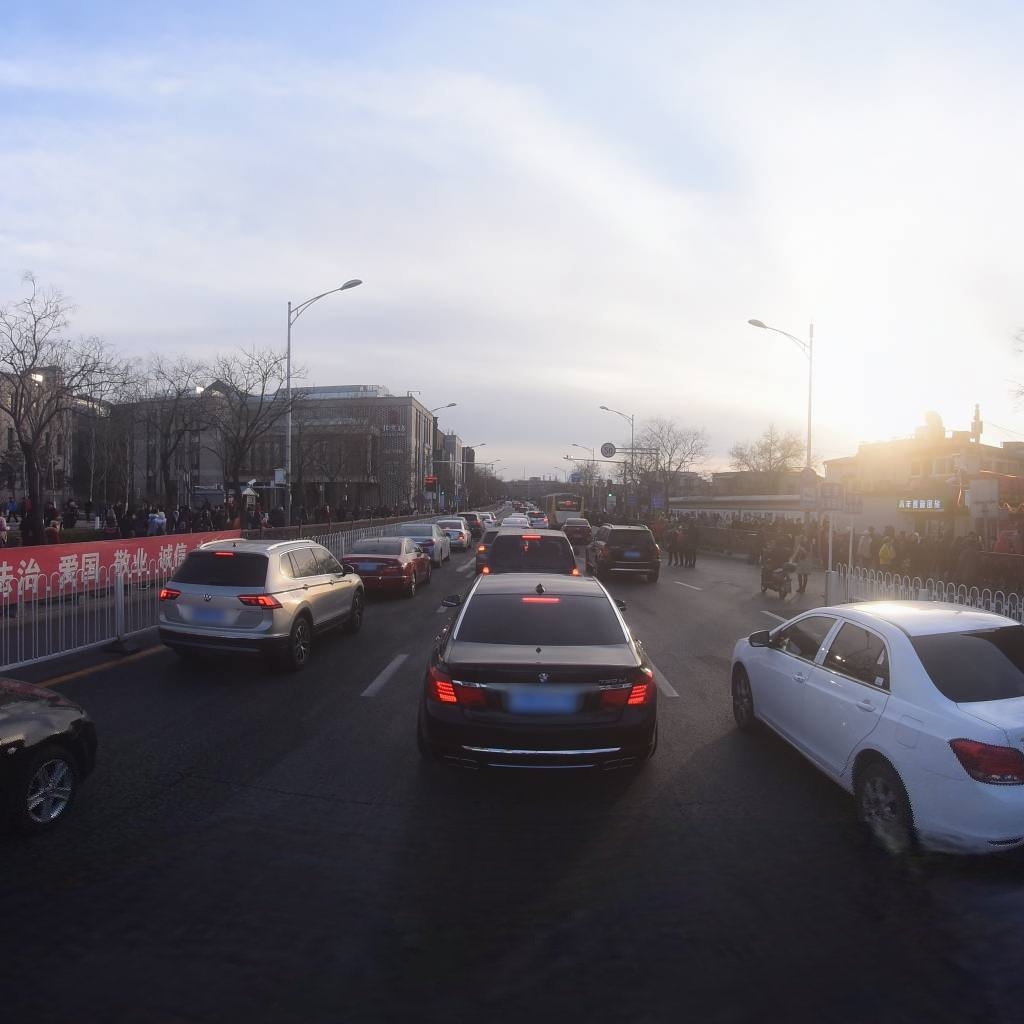
Region: Xicheng
Road damage annotations: transverse crack, longitudinal crack